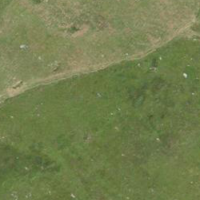
EUNIS habitat code: 26
Species observed at this site:
Miramella alpina